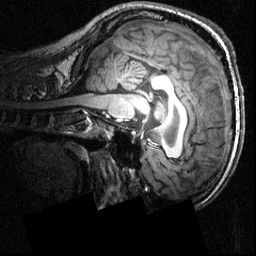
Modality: T1w
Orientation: sagittal
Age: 25
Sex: male
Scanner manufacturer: siemens
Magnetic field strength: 3.951 T
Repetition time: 1.5 s
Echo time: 0.00335 s